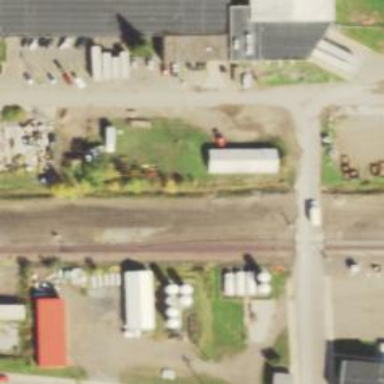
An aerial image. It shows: Railway yard with one track.